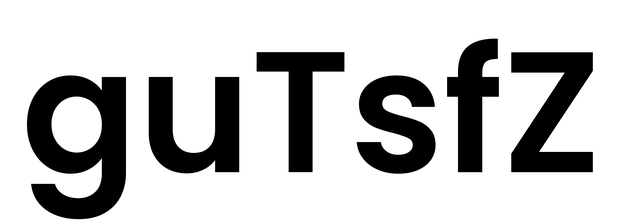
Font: Poppins-SemiBold